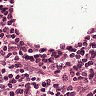
Metastatic tissue present: no